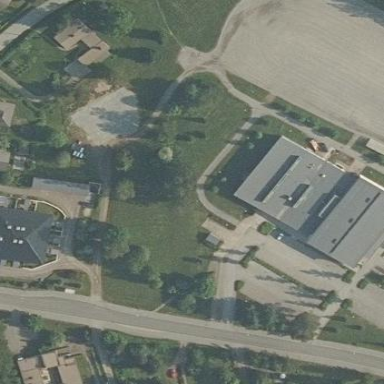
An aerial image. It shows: Sports center building.